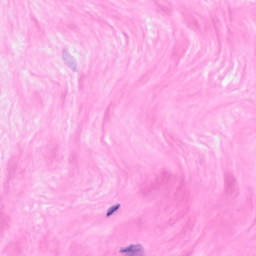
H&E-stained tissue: Breast